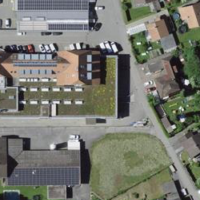
EUNIS habitat code: 54
Species observed at this site:
Euonymus europaeus